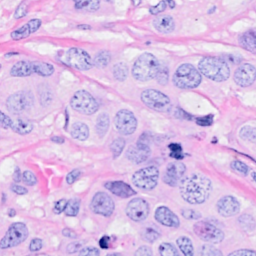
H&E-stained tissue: Breast